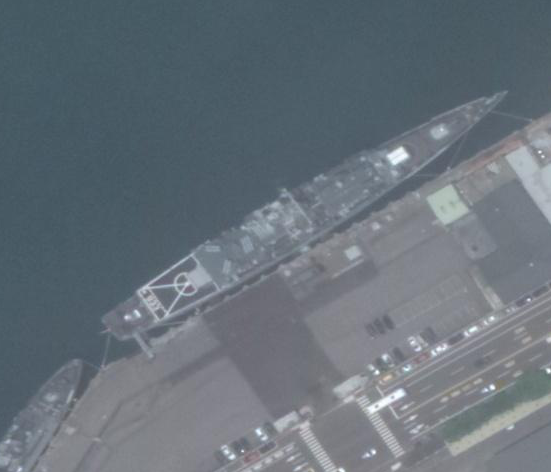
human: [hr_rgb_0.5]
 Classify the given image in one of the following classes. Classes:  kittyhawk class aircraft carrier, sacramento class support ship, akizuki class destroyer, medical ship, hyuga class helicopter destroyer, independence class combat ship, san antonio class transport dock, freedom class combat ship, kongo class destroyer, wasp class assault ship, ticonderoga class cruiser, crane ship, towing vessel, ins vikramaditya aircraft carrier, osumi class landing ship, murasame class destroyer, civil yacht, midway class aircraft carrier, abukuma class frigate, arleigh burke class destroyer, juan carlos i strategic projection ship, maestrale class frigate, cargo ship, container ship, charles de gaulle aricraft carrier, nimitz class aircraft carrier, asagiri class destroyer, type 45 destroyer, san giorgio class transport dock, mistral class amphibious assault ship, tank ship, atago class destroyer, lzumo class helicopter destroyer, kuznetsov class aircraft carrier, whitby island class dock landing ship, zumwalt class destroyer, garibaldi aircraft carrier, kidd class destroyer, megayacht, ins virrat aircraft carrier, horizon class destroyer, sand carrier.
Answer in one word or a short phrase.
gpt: Kidd class destroyer